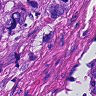
Metastatic tissue present: yes